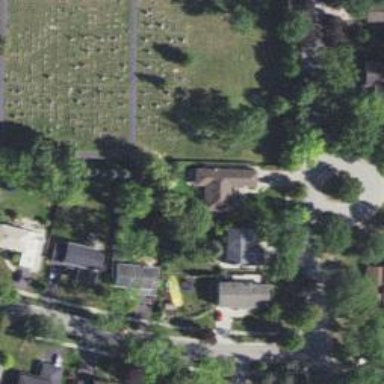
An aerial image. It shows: Cemetery.